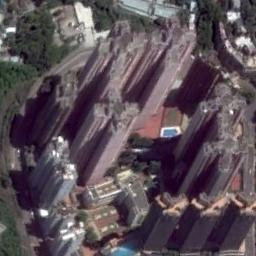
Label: commercial_area